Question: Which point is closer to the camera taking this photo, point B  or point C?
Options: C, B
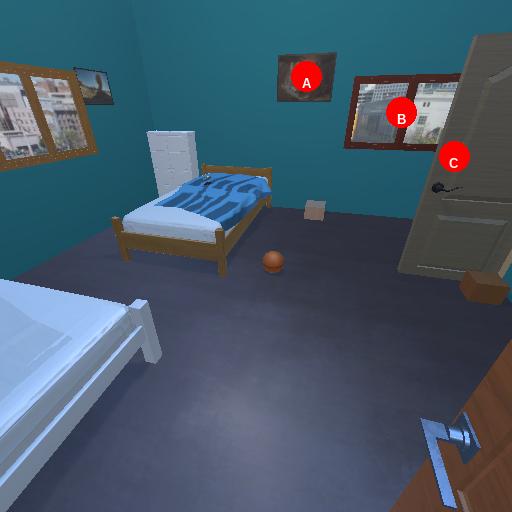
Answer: C